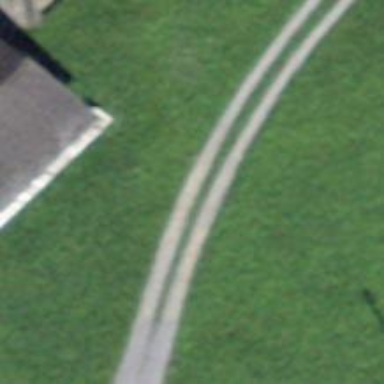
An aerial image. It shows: Service road with unpaved surface.